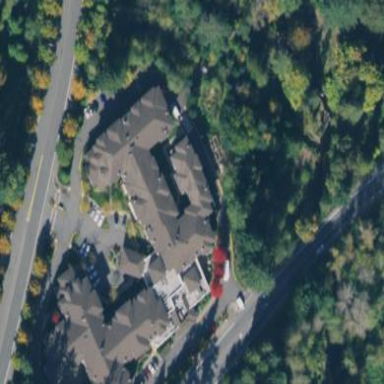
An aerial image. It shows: Nursing home building.